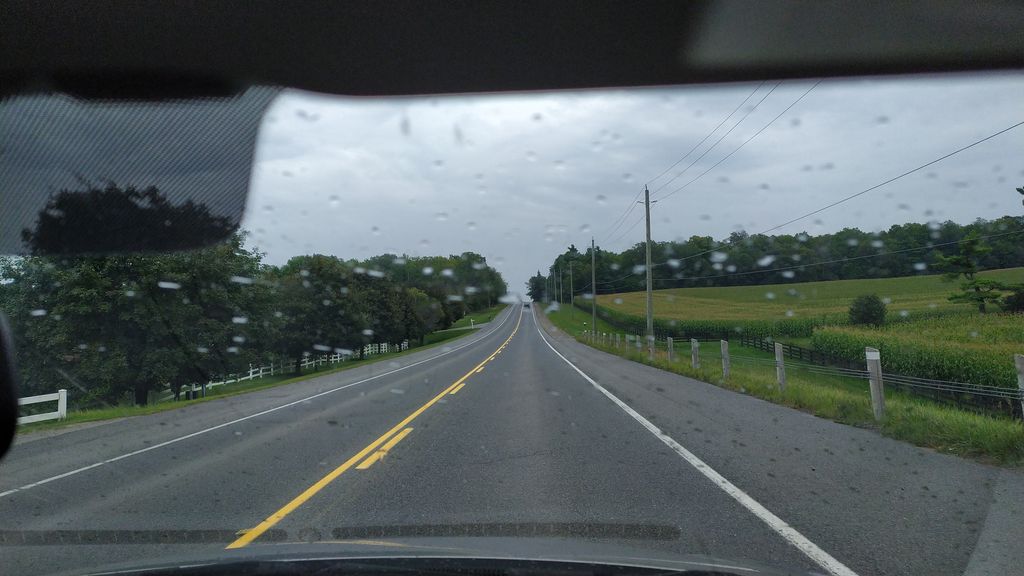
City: kitchener-waterloo